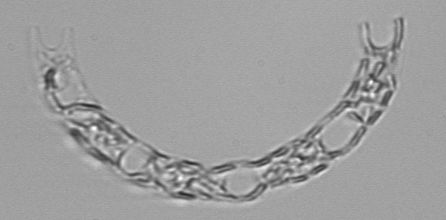
Label: Eucampia